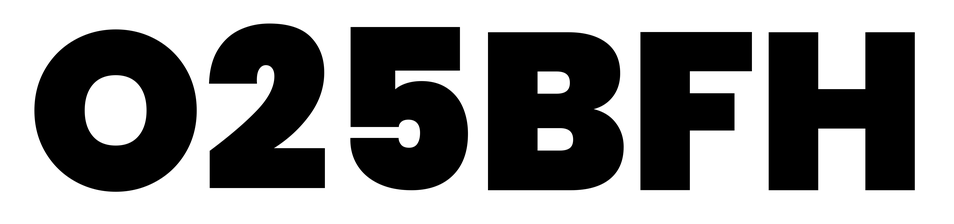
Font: Poppins-Black